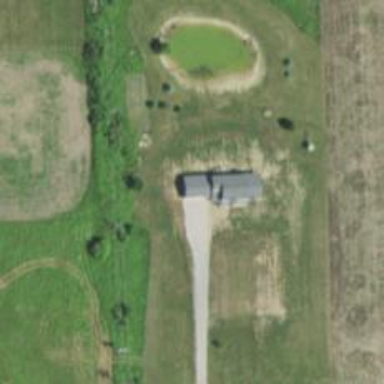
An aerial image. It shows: Driveway.